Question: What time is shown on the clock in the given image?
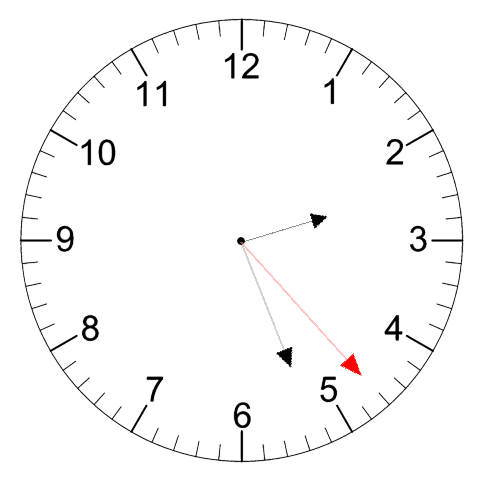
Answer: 02:26:23